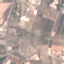
Land use / land cover class: PermanentCrop